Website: home-depot
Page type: customer-info-address
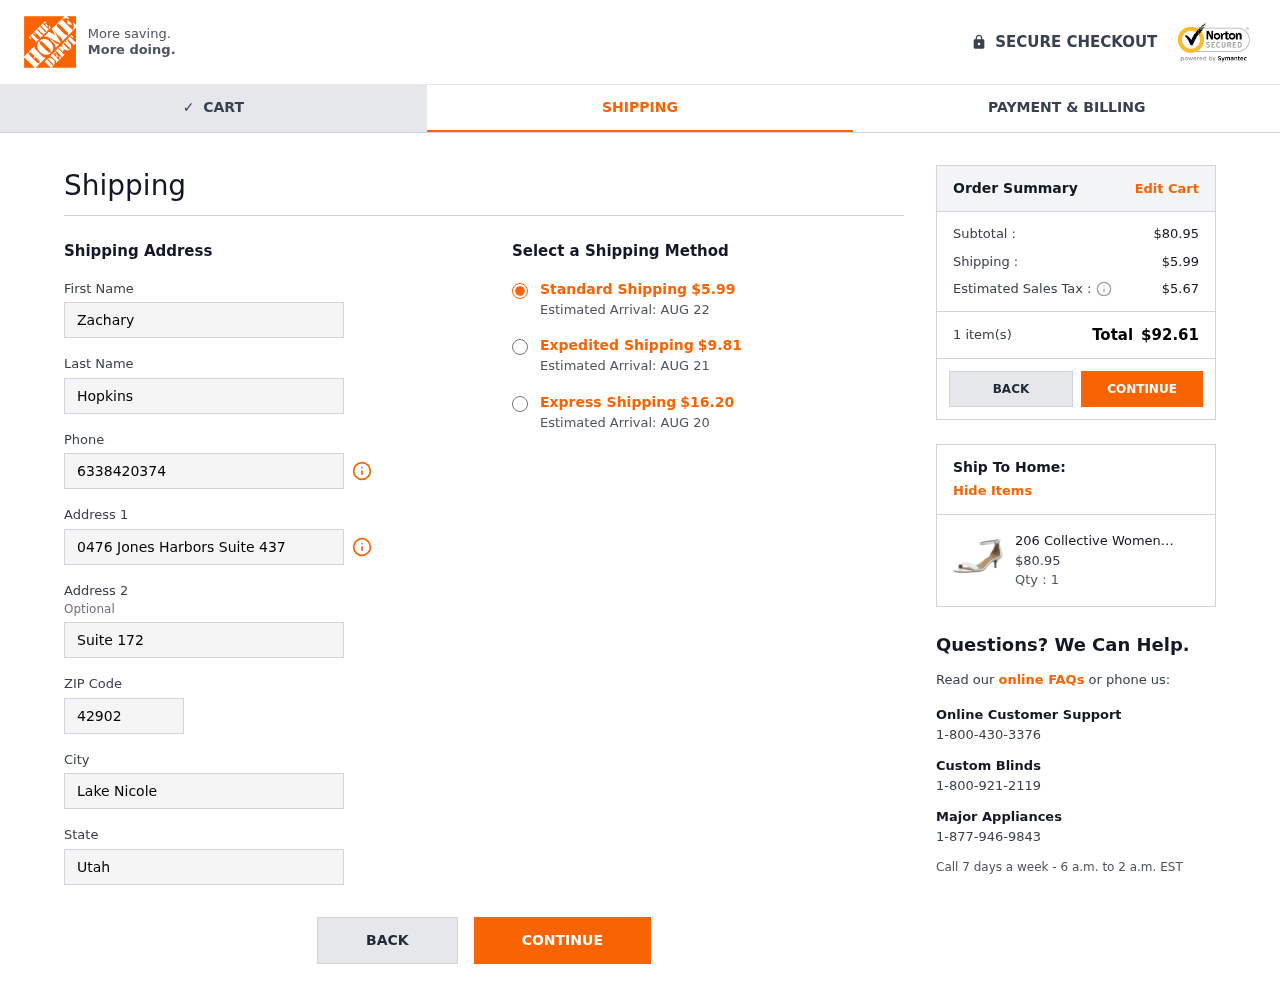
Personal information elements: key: PII_CITY
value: Lake Nicole
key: PII_FIRSTNAME
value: Zachary
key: PII_LASTNAME
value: Hopkins
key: PII_PHONE
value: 6338420374
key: PII_POSTCODE
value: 42902
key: PII_STATE
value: Utah
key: PII_STREET
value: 0476 Jones Harbors Suite 437
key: PII_STREET2
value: Suite 172
Product elements: key: PRODUCT1_NAME
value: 206 Collective Women's Eve Stiletto Heel Dress Sandal-Low Heeled
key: PRODUCT1_PRICE
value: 80.95
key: PRODUCT1_QUANTITY
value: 1
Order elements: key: ORDER_SHIPPING_COST
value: $5.99
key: ORDER_DELIVERY_DATE
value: Estimated Arrival: AUG 22
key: ORDER_SHIPPING_COST_EXPEDITED
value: $9.81
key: ORDER_DELIVERY_DATE_EXPEDITED
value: Estimated Arrival: AUG 21
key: ORDER_SHIPPING_COST_EXPRESS
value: $16.20
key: ORDER_DELIVERY_DATE_EXPRESS
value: Estimated Arrival: AUG 20
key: ORDER_SUBTOTAL
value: $80.95
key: ORDER_TAX
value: $5.67
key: ORDER_NUM_ITEMS
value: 1 item(s)
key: ORDER_TOTAL
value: $92.61